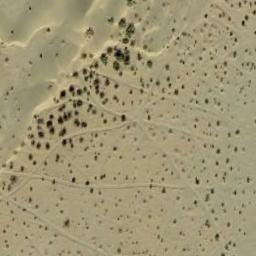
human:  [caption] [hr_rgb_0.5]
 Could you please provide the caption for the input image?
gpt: The chaparral is on the yellow desert .

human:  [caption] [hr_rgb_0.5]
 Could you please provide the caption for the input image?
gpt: Chaparral is scattered in the sand from dense to sparse .

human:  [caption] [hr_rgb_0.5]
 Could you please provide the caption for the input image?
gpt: There are clusters of lush trees in the desert .

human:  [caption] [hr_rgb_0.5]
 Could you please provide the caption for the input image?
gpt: Some chaparrals of different sizes grow in the desert and some small sand dunes beside .

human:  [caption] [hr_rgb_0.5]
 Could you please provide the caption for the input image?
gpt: The chaparral is scattered and sparse .